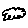
Label: cloud